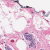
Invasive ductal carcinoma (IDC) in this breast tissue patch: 0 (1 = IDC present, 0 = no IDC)